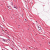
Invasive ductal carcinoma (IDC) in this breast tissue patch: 0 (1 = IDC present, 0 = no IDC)